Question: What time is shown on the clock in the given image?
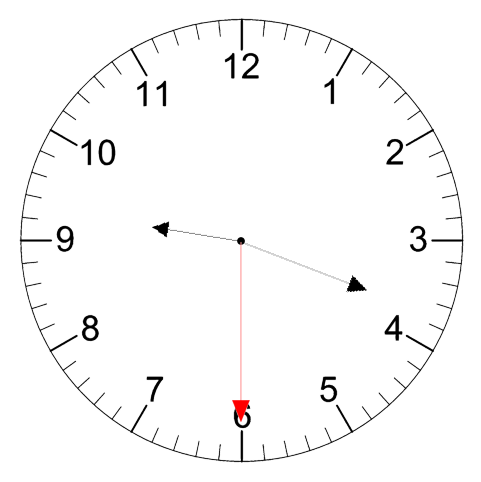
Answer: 09:18:30